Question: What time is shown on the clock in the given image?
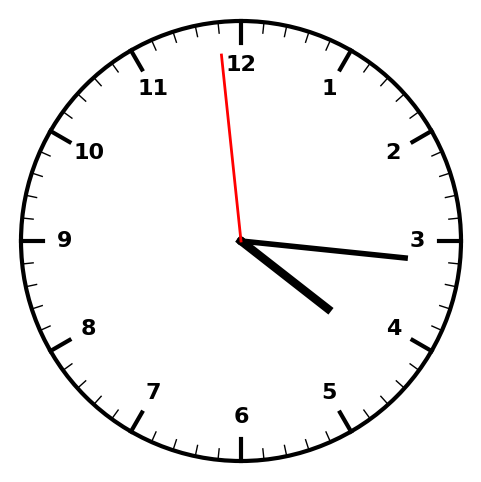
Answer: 04:15:59